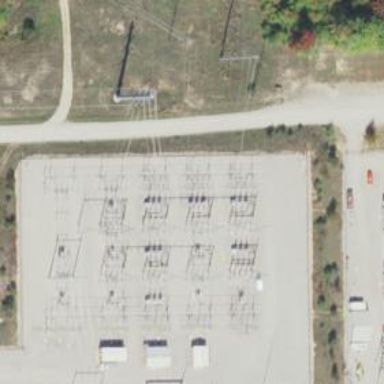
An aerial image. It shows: Switch used for power control.